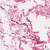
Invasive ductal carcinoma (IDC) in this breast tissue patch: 0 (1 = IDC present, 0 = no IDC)